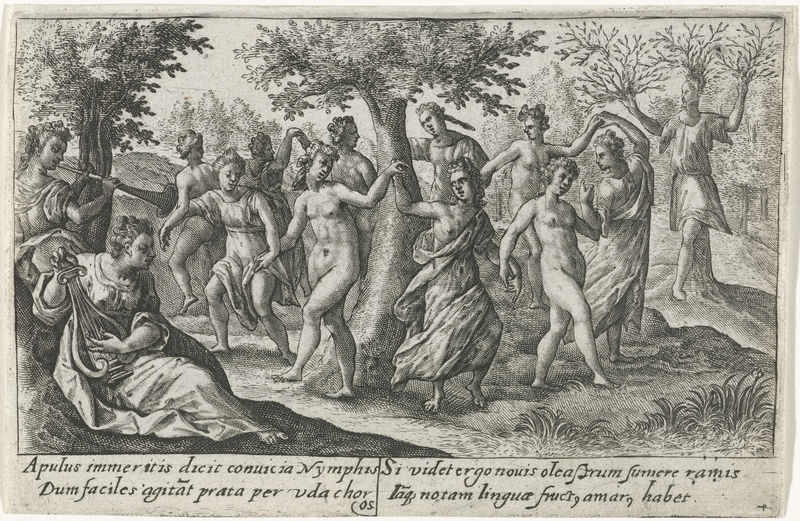
Titel: De Apulische herder
Künstler: Crispijn van de (I) Passe
Standort: Amsterdam
Institution: Rijksmuseum
Schlagwörter: nackt, bäume, frauen, grafik, nymphen, harfe, trompete